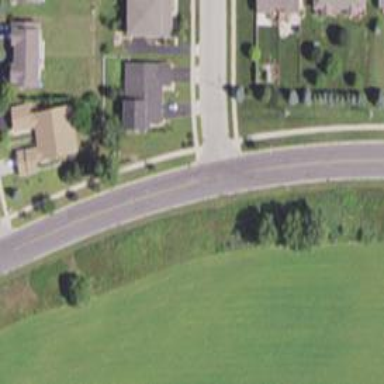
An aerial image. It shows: Stop road.